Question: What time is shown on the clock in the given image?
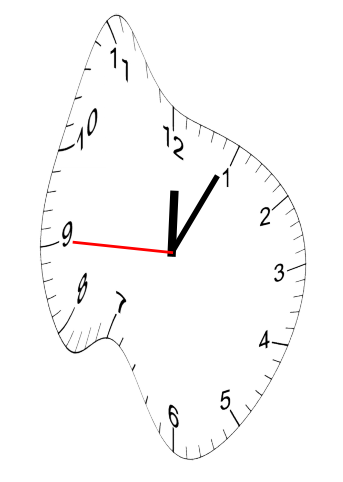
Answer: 12:04:45